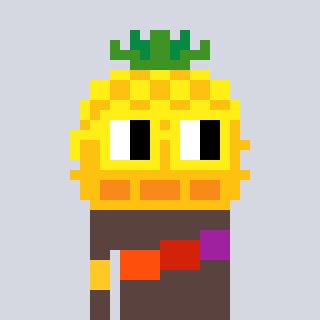
a pixel art character with square yellow glasses, a pineapple-shaped head and a darkbrown-colored body on a cool background